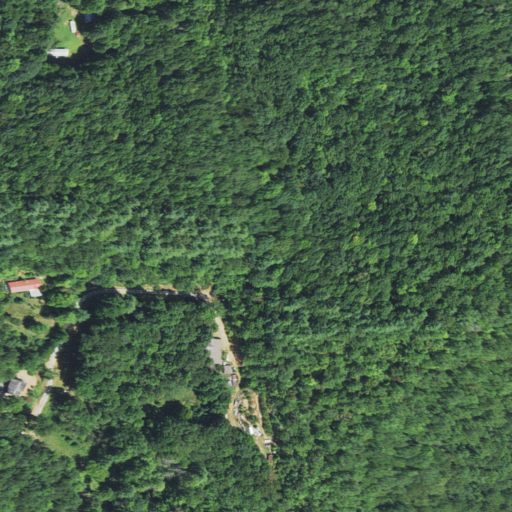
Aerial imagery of gap in North Carolina named Pound Mill Gap containing mixed forest, deciduous forest, open development, and low intensity development